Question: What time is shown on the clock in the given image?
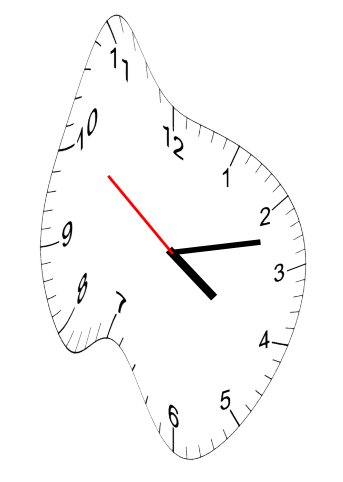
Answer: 04:12:51